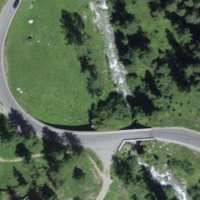
EUNIS habitat code: 26
Species observed at this site:
Aricia artaxerxes
Cyaniris semiargus
Boloria titania